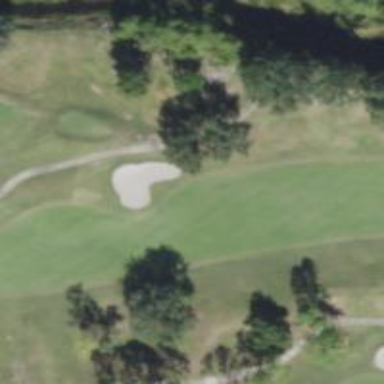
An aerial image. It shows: Golf hole.